Brain MRI, t2w sequence, axial 2D slice.
Patient: age 37, sex F, weight 95 kg, height 1.95 m
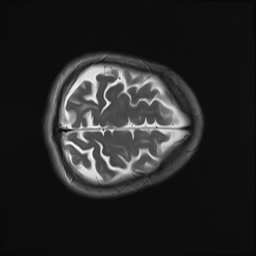